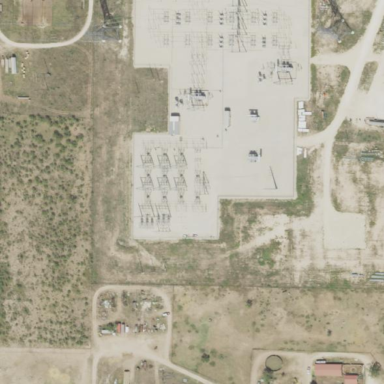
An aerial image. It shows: Outdoor power substation surrounded by fence. This substation operates at the transmission level.